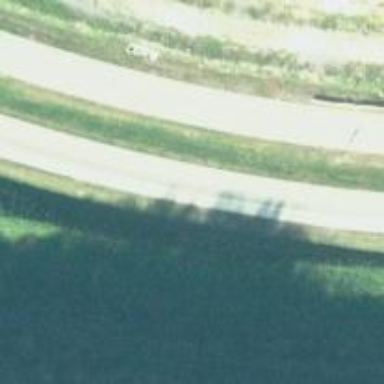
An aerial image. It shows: This image shows trunk highway that functions as expressway.